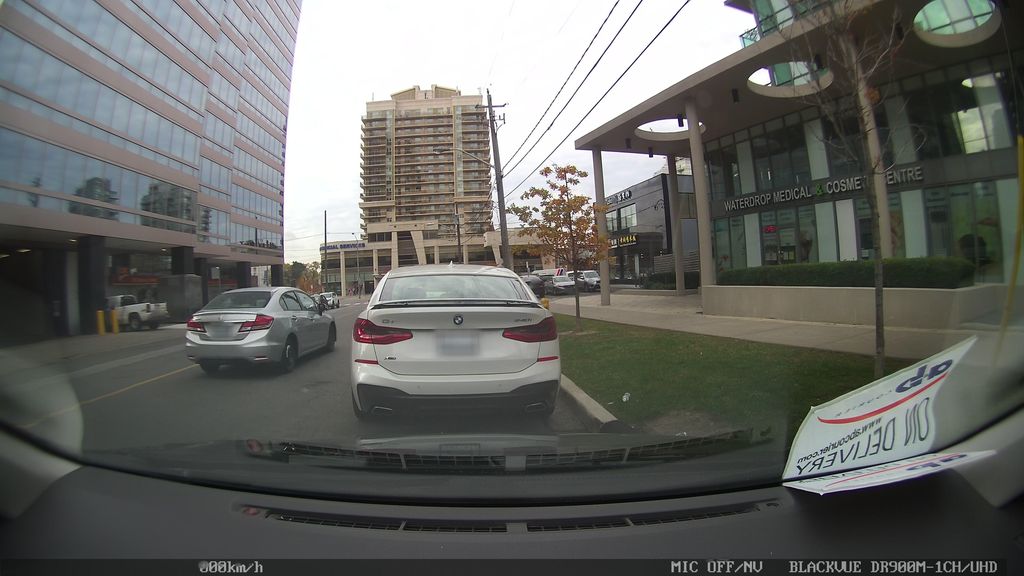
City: toronto